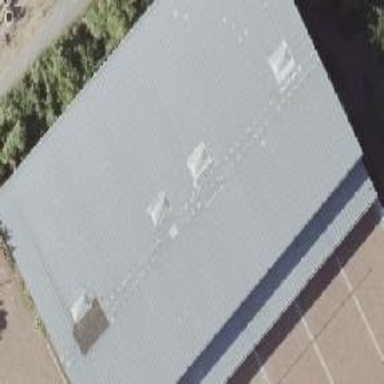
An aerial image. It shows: Flat-roofed school building.